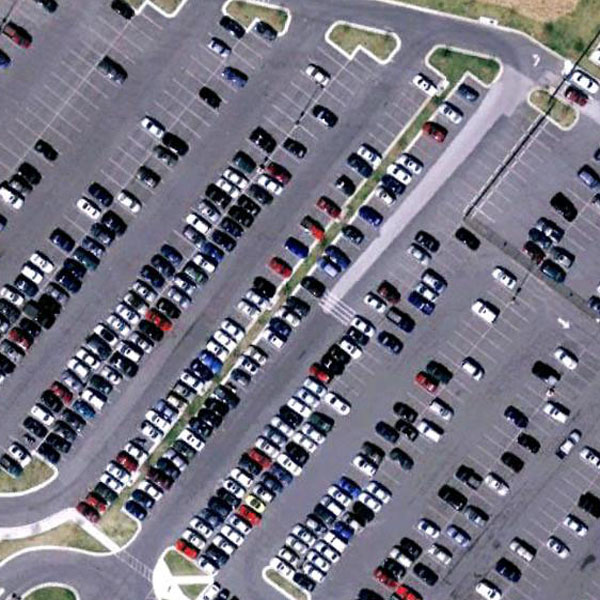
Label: Parking